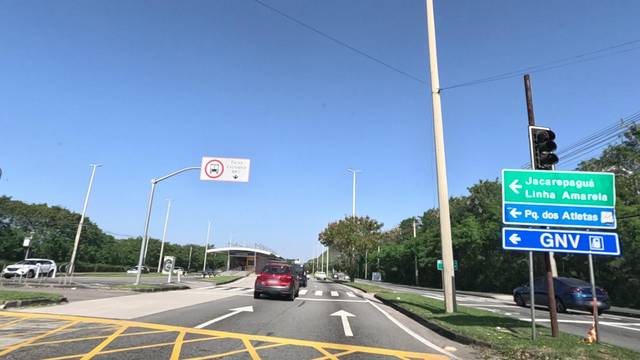
Region: Brazil
Coordinates: -22.989, -43.417